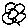
Label: flower